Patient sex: M
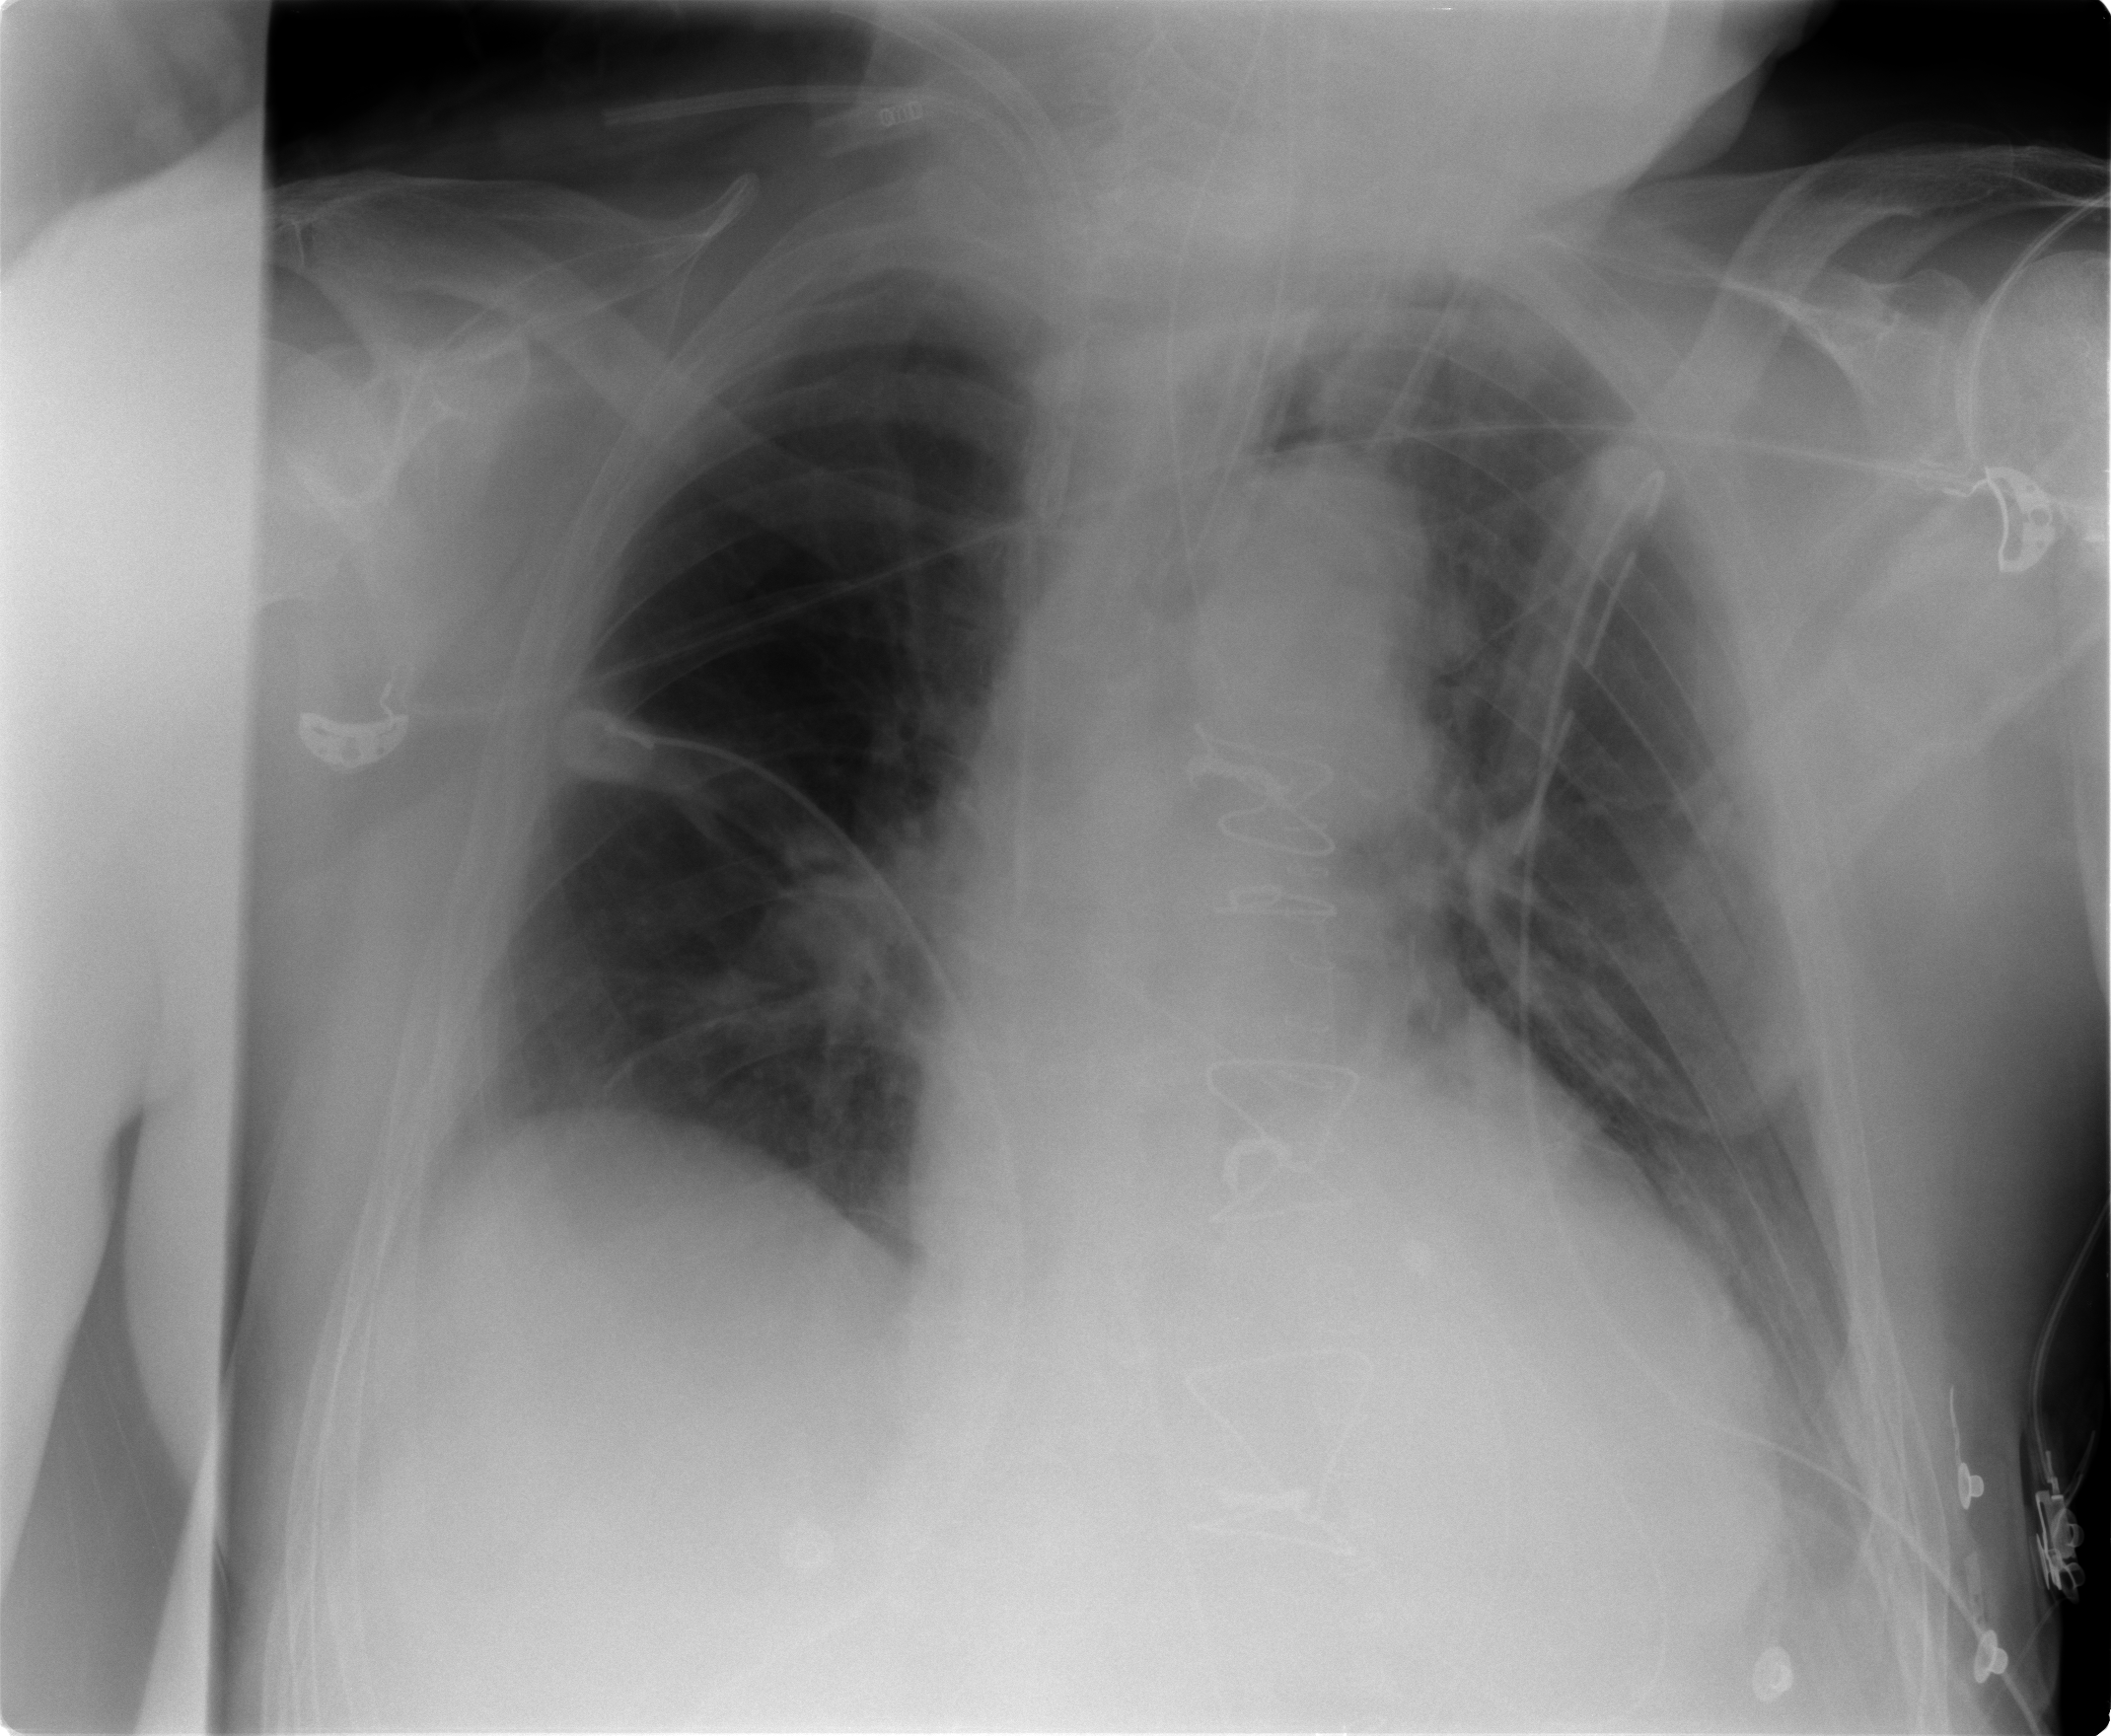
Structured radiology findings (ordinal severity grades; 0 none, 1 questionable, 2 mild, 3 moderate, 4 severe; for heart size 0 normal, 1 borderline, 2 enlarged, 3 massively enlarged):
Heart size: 1
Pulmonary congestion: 2
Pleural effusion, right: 0
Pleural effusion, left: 0
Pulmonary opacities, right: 0
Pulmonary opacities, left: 0
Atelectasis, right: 2
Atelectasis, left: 2